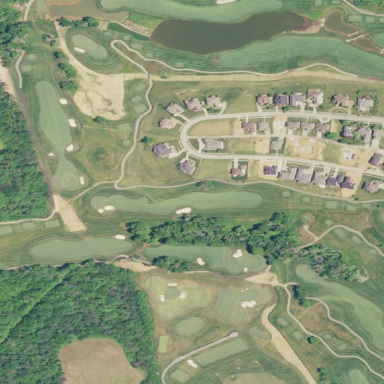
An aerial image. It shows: Designated golf cartpath along service road.